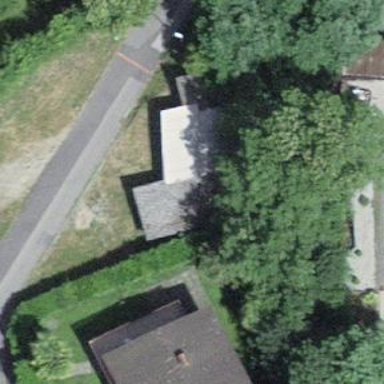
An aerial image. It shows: Group of garages.